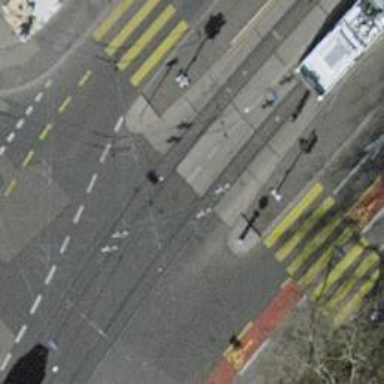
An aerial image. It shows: Tram crossing on the railway.